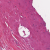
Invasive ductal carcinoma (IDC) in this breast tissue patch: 0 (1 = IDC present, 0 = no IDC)